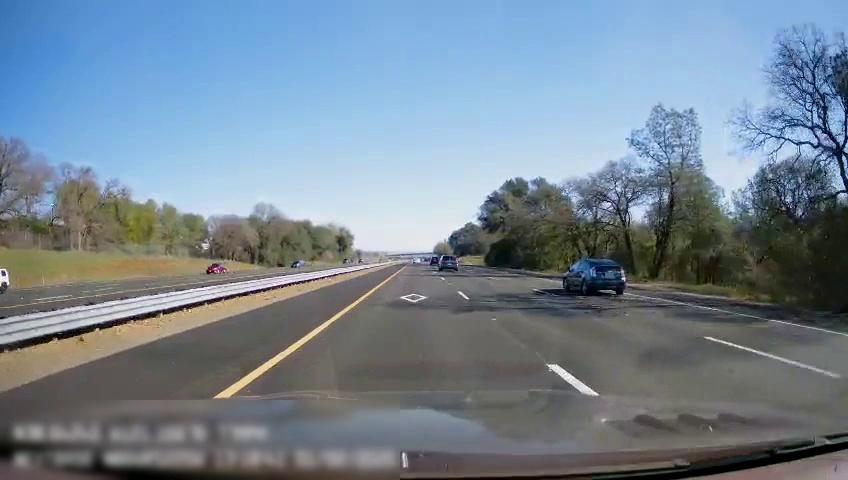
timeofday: Day
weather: Sunny
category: Drivable Space
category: Drivable Space
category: Vehicles | Truck
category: Vehicles | Car
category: Vehicles | Car
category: Vehicles | SUV
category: Vehicles | SUV
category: Lanes | Opposite Lane
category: Lanes | Current Lane
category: Lanes | Current Lane
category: Lanes | Alternate Lane
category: Lanes | Alternate Lane